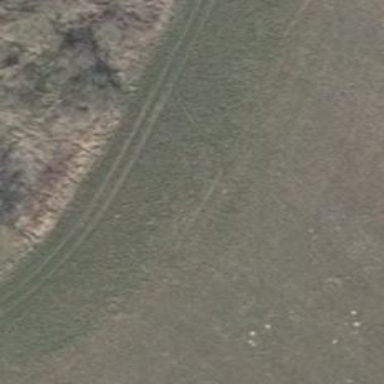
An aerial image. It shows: Grass track with grade5 tracktype.